Interaction volume radius: 5 \u00c5
Interaction volume height: 35 \u00c5
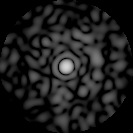
Disorder parameter: 0.8454